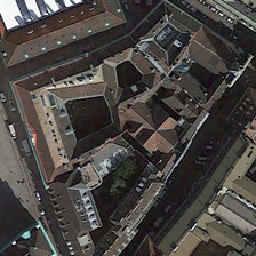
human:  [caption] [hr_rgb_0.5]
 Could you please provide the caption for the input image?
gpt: There are several buildings in the church.

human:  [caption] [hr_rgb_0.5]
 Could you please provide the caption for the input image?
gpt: The church looks grand.

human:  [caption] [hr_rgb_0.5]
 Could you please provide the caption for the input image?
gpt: There are several buildings around the church.

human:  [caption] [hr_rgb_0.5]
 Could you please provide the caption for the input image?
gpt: Church is very magnificent.

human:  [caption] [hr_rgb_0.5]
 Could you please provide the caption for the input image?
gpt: several buildings are around a church.